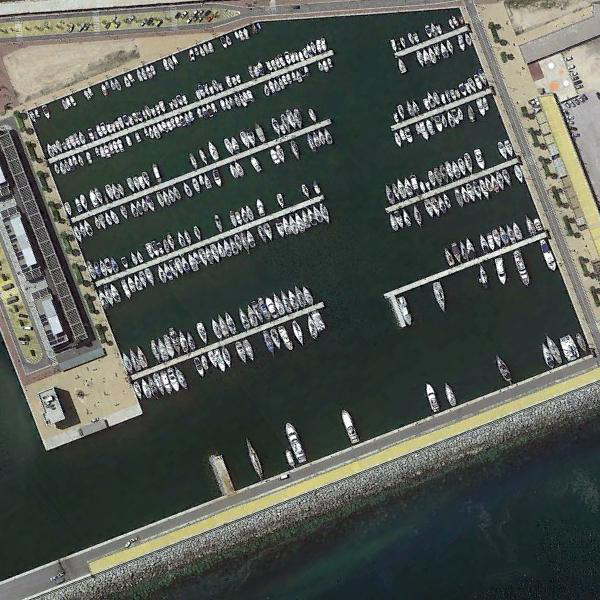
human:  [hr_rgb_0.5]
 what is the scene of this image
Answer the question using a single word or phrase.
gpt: port